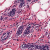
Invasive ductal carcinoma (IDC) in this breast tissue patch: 0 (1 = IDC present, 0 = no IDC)